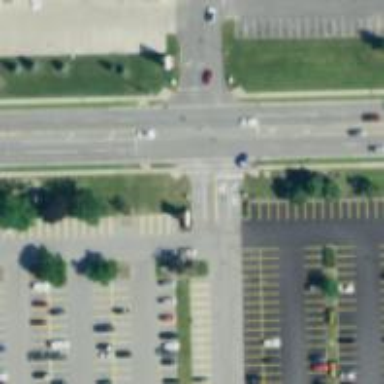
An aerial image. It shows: Asphalt footway with uncontrolled crossing marked with lines.